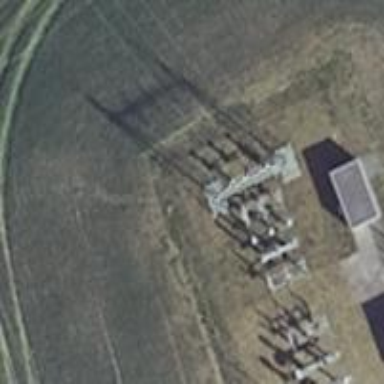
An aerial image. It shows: Power line with three cables.